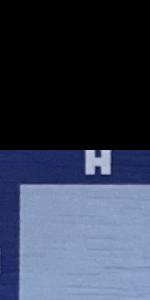
Label: Empty